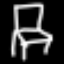
Label: chair